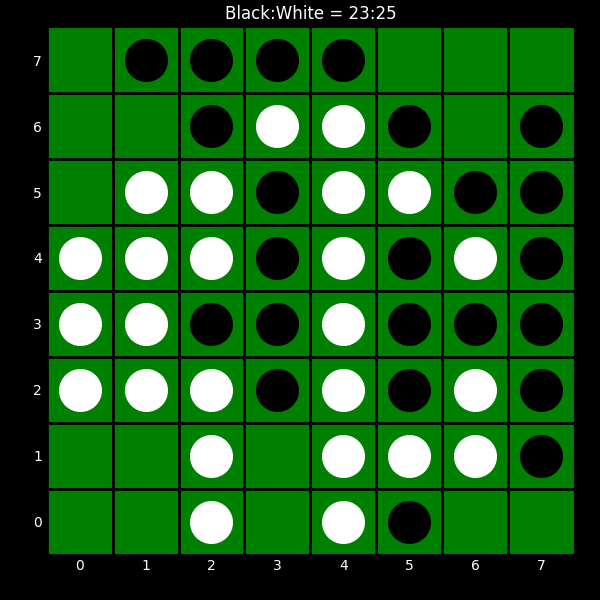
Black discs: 23
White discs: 25